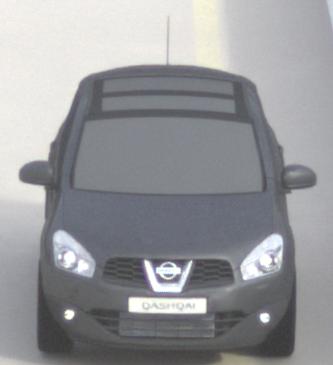
Make: Nissan
Model: Qashqai 1.6
Detailed model: Qashqai (J10)
Model produced from: 2010/03
Model produced until: 2010/08
Doors: 5
Color: gray
Road condition: dry road
Daytime: morning or afternoon
Contrast: low contrast